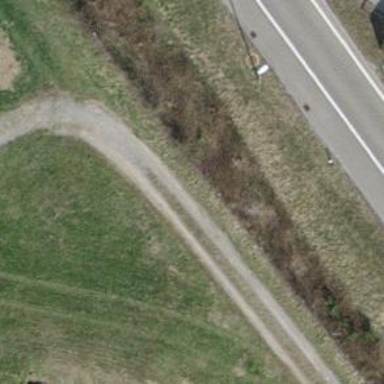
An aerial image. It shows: Track with compacted grade3 surface.